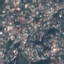
Label: Residential